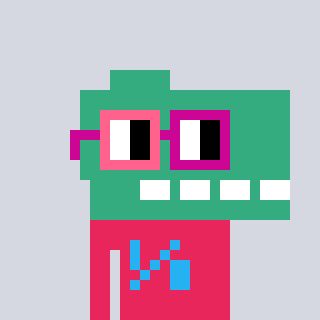
a pixel art character with square pink and red glasses, a dino-shaped head and a redpinkish-colored body on a cool background